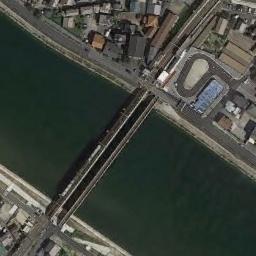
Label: bridge